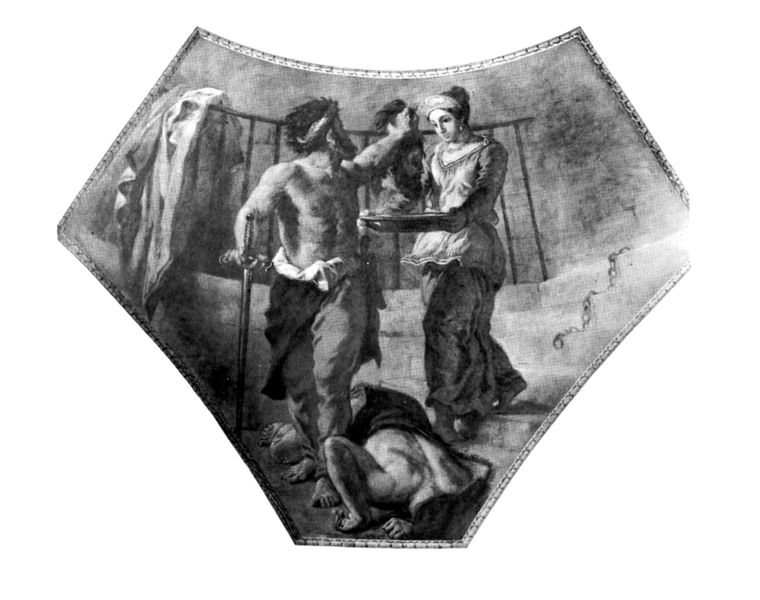
Titel: Pendentife der Kuppel der Theologie
Künstler: Eugène Delacroix
Standort: Paris, Palais Bourbon (EU - F - Ile-de-France)
Schlagwörter: kopf, mann, frau, zeichnung, rock, johannes, judith, köpfen, leiche, salome, tablett, gewand, mantel, robe, geländer, antike, radierung, schwert, fresko, kupferstich, juden, freske, hexagon, salomon, pentagon, der täufer, geköpfter, toge, supferstich, samsun, 6-eckig